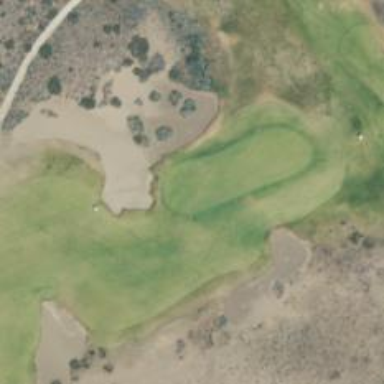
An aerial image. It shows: View of golf hole.